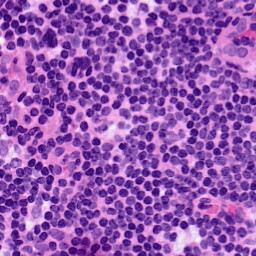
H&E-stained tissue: LymphNode